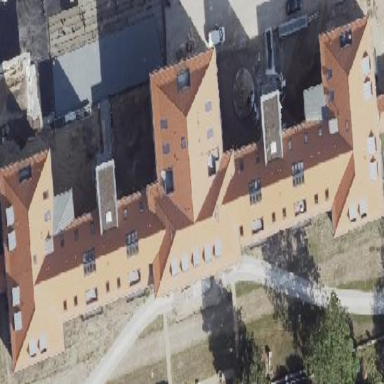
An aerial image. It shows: Historic building with apartments. The building has hipped roof shape.